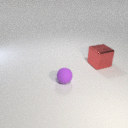
large red metal cube behind small purple rubber sphere